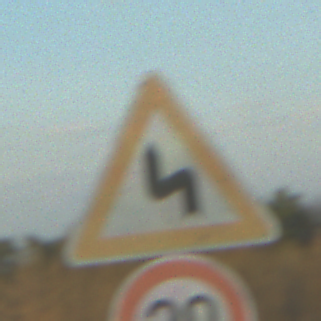
Verkehrszeichen: DoppelkurveZunaechstLinks
Zusatzzeichen unten: Geschwindigkeit20
Umgebung: Outdoor, Nature
Tageszeit: SunriseSunset
Wetter: PartlyCloudy
Licht: Natural
Jahreszeit: NotSpecified
Kontrast: MediumContrast